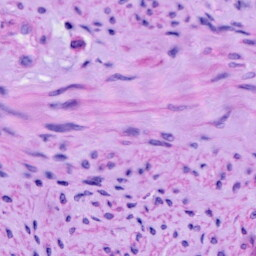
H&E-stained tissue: Cervix